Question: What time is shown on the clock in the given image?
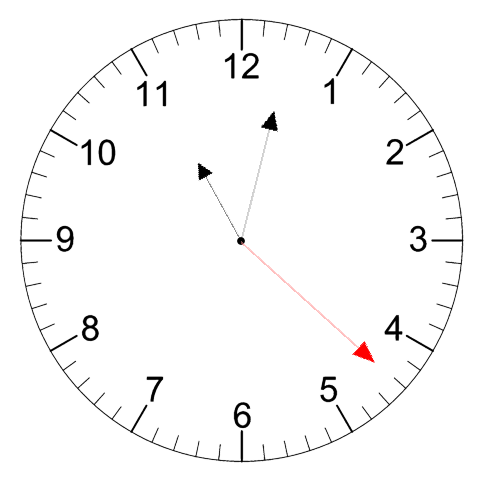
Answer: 11:02:22